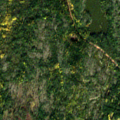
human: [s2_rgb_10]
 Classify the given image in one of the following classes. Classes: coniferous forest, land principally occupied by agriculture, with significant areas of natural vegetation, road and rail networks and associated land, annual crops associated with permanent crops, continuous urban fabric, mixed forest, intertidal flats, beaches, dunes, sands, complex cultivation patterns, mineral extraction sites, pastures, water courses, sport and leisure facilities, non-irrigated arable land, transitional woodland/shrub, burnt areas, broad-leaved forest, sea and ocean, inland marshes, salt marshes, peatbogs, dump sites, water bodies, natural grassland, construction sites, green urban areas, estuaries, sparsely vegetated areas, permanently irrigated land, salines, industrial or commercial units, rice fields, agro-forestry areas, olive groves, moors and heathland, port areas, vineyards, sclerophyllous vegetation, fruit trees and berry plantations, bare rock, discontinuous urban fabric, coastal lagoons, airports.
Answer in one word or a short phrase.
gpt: mixed forest, bare rock